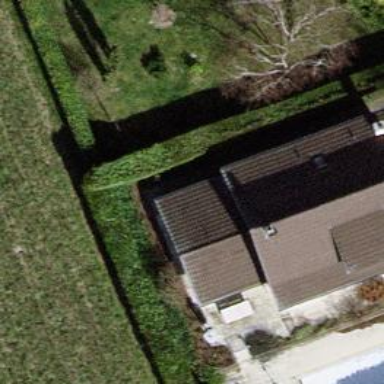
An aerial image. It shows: Simple and straightforward house.